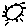
Label: sun